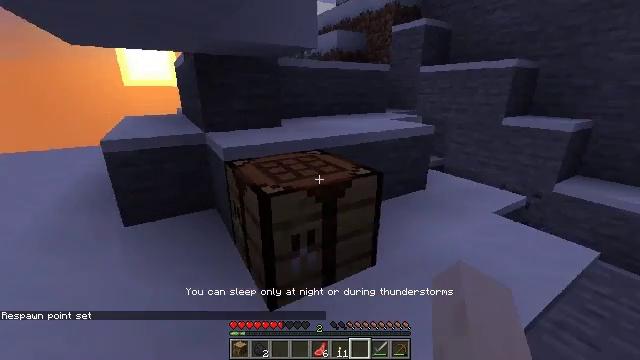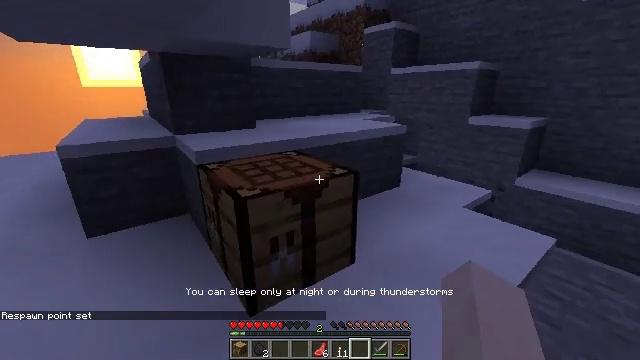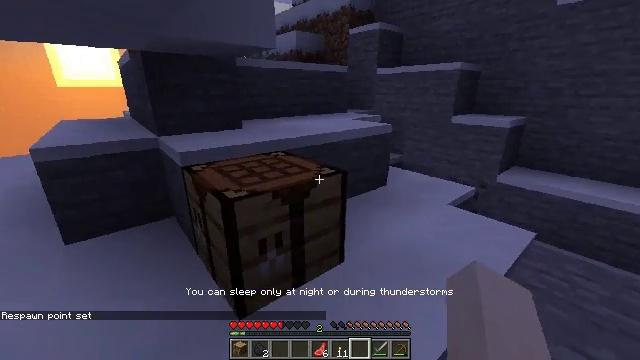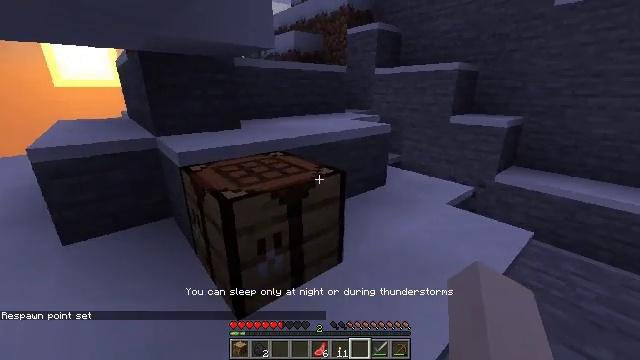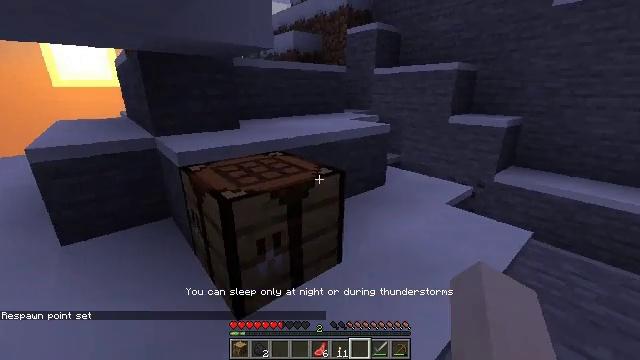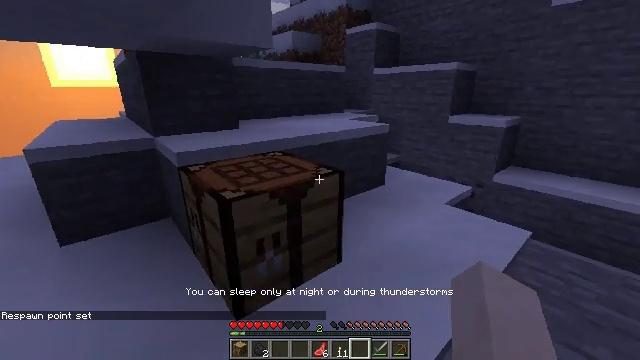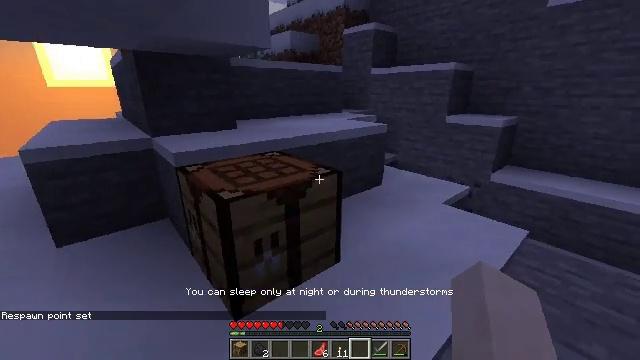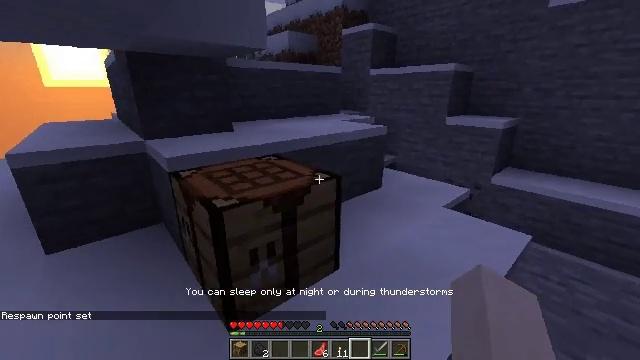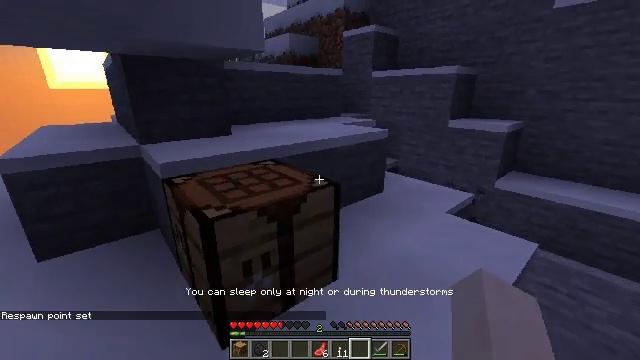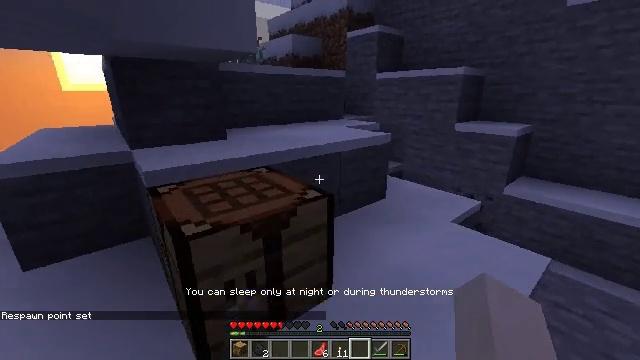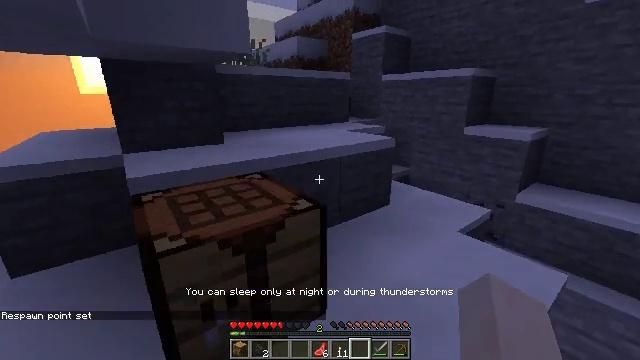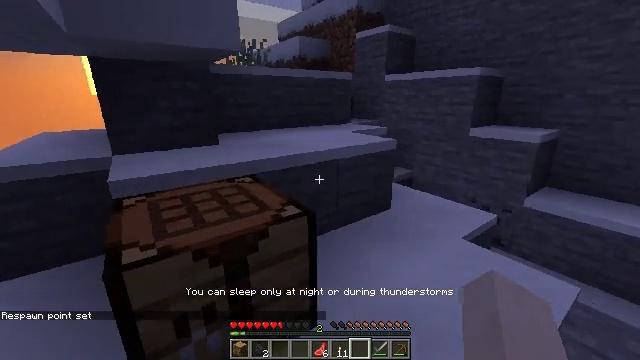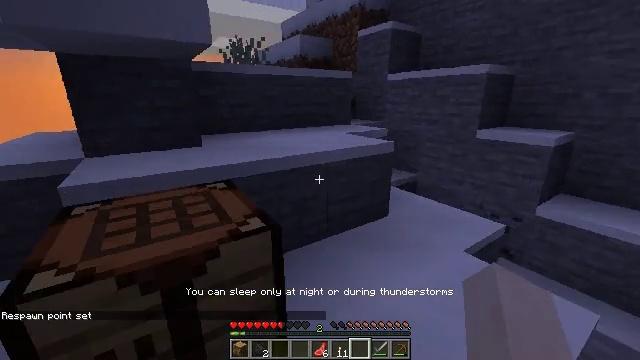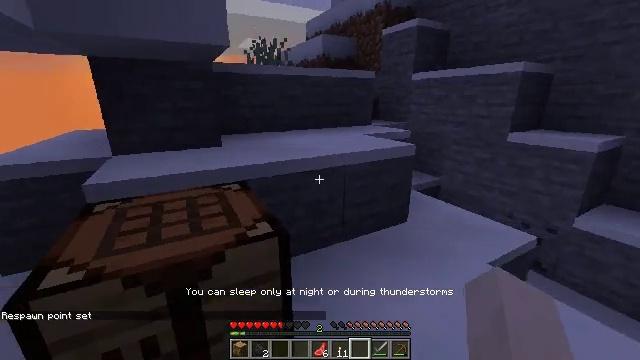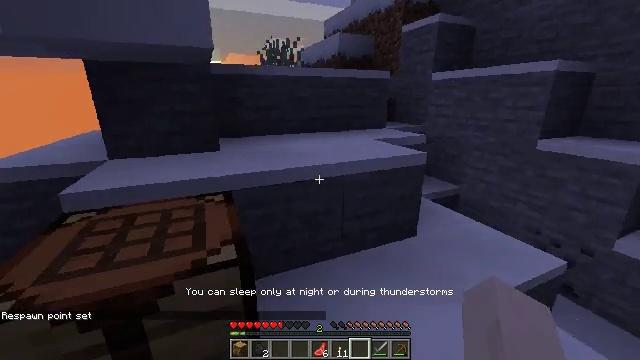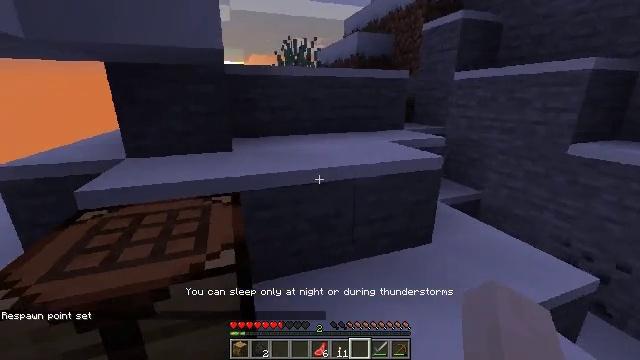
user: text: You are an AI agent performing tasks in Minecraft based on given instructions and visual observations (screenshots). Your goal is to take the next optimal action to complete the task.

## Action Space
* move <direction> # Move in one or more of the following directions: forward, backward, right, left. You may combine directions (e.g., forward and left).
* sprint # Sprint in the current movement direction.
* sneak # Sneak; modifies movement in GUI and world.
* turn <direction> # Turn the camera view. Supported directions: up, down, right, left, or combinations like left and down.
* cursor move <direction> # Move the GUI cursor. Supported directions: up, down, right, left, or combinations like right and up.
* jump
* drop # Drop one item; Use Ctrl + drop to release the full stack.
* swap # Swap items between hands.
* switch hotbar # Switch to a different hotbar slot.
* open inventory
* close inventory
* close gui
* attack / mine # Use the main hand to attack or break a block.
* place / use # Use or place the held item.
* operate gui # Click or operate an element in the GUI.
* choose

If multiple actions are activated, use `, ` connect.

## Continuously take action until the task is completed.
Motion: motion action
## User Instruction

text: Mine the snow block on the ground.
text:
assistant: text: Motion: turn right
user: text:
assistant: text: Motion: turn right
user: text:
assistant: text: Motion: no_op
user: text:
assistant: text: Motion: no_op
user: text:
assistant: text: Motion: no_op
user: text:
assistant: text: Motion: no_op
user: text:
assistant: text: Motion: move forward
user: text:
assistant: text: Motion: move forward and move right
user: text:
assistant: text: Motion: move forward and move right, turn left
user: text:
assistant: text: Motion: move forward and move right, turn left
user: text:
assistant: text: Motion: move forward and move right, turn left
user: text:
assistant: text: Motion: move forward and move right, turn left
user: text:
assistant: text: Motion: move forward and move right, turn left
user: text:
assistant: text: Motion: move forward and move right, turn left
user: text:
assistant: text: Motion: move forward and move right, turn left
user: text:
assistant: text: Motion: move forward and move right, turn left
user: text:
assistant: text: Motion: move forward and move right, turn left
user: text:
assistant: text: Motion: move forward, turn left
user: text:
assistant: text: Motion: move forward, turn left
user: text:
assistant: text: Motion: no_op
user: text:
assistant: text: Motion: no_op
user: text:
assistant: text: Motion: no_op
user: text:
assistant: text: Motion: no_op
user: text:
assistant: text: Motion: no_op
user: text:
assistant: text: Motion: no_op
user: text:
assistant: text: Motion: no_op
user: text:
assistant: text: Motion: no_op
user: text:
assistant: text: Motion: no_op
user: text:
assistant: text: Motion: no_op
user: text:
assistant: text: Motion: no_op